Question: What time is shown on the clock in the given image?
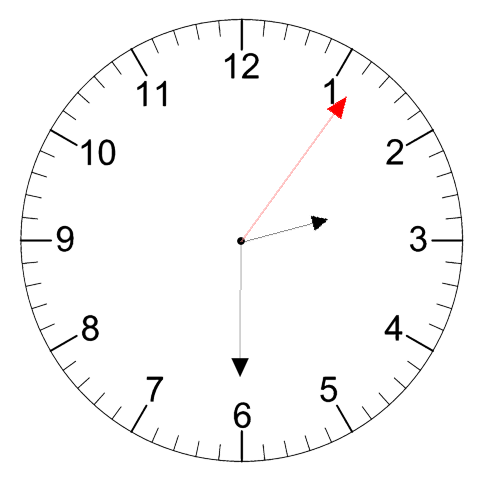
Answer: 02:30:06